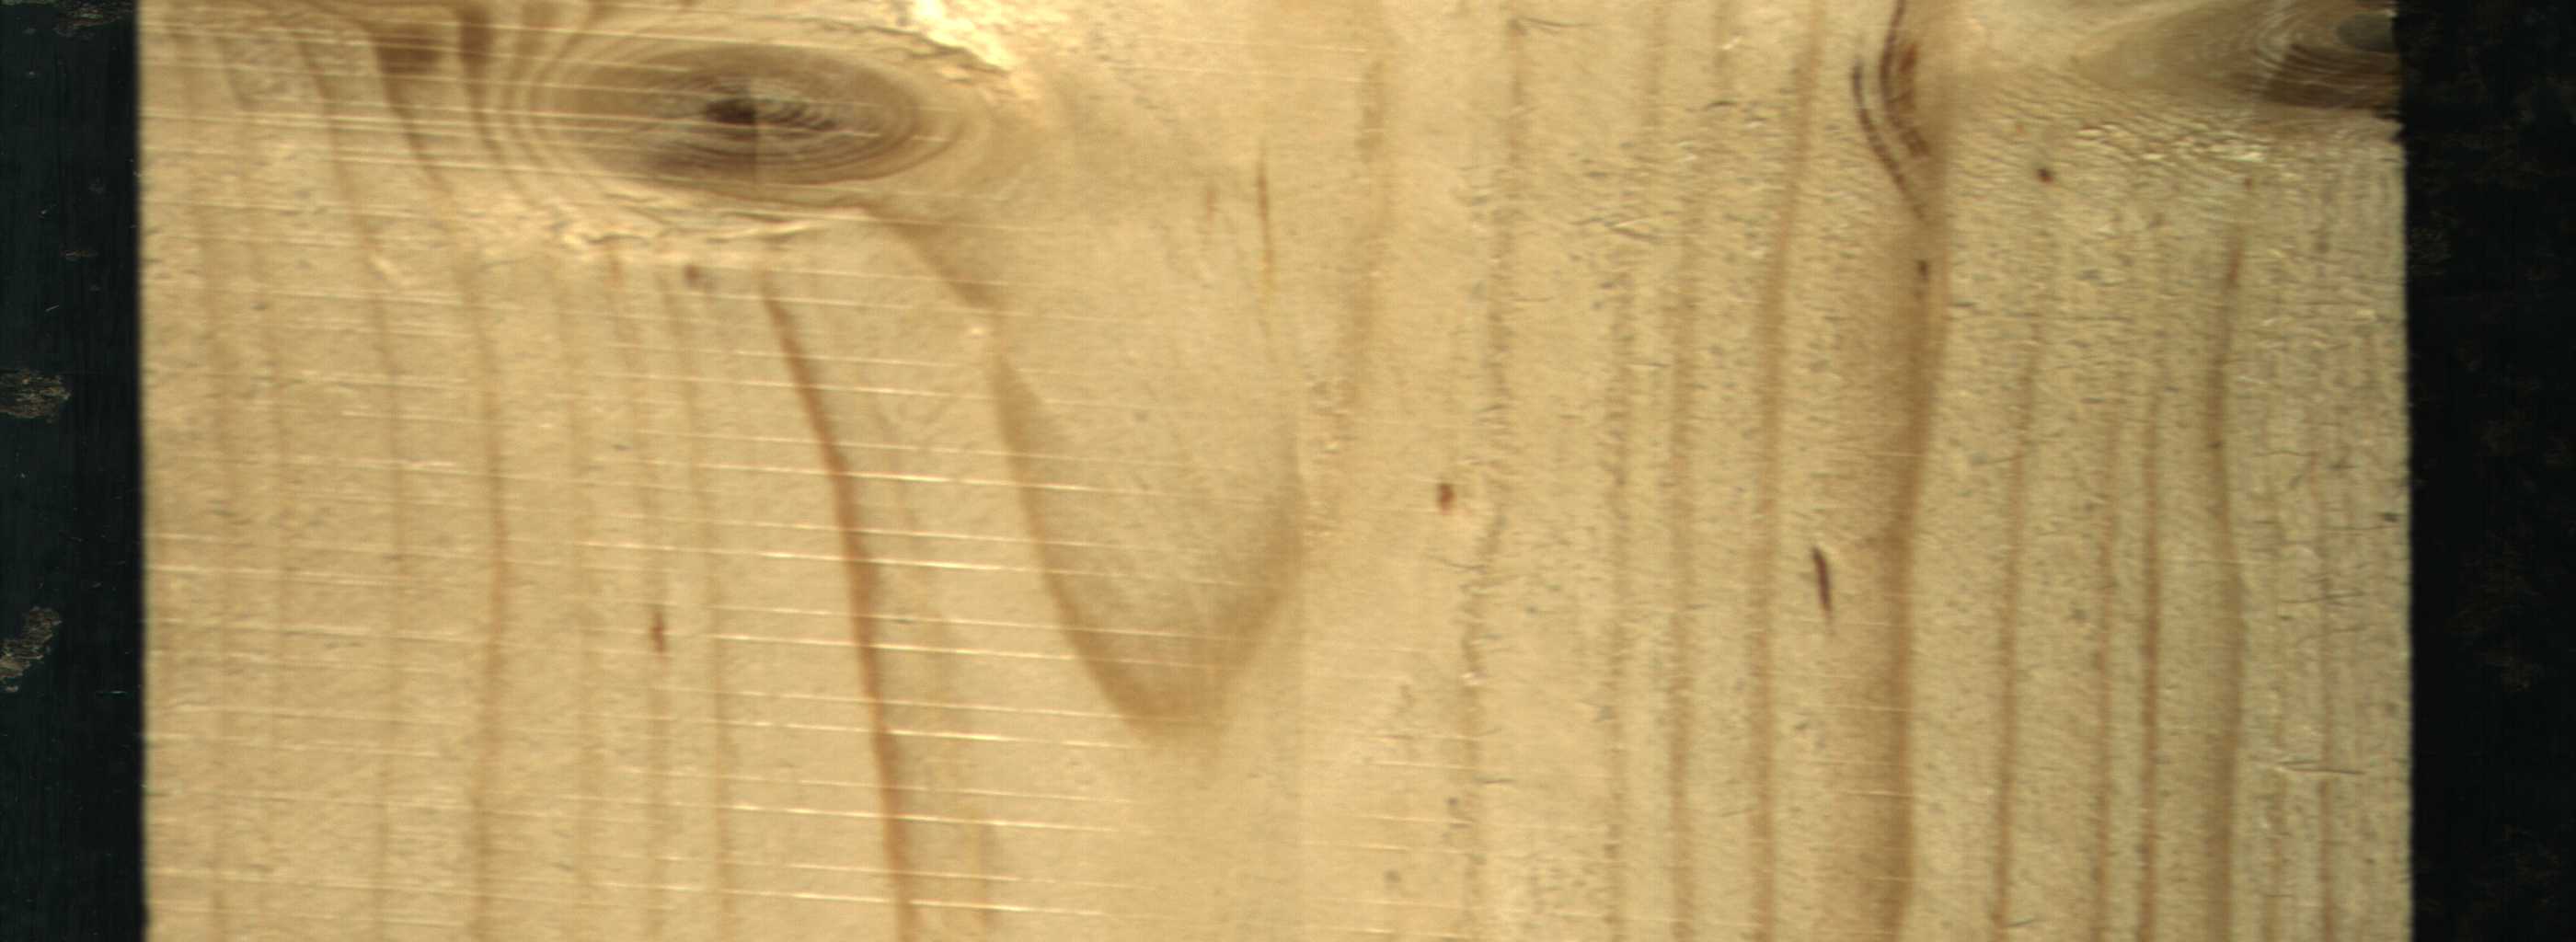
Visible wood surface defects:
resin
resin
Live_Knot
Live_Knot